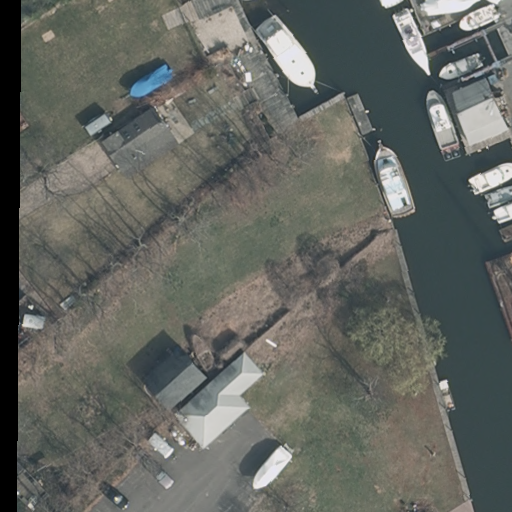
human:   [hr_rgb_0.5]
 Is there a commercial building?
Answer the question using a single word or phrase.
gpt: no

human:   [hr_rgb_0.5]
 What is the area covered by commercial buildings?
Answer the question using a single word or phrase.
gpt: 0m2

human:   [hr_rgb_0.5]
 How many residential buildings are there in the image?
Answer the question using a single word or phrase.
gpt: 3

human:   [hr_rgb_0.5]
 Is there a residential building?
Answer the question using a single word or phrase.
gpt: yes

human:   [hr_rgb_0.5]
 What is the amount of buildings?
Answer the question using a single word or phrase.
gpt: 6

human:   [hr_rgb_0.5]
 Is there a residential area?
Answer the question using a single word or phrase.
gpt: yes

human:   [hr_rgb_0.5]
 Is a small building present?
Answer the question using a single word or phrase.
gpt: yes

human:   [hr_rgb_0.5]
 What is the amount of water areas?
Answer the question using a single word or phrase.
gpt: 0

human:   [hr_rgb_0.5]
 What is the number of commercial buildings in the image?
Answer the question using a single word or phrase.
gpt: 0

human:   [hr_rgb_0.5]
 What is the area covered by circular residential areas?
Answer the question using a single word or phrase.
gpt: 0m2

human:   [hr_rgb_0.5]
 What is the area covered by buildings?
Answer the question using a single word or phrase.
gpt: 469m2

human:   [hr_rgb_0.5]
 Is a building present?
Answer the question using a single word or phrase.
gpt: yes

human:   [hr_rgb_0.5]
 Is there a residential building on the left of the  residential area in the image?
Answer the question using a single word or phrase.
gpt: yes

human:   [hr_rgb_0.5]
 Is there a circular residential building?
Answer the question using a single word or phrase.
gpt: no

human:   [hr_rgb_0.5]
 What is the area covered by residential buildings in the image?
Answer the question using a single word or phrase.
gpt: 244m2

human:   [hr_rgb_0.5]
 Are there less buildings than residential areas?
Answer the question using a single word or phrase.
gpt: no

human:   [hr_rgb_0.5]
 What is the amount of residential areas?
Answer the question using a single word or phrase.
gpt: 1

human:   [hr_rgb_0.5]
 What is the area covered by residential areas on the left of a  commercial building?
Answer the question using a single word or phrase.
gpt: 0m2

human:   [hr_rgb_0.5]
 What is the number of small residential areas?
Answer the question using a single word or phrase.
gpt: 0

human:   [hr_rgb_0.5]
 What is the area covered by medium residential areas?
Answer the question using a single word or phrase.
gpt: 0m2

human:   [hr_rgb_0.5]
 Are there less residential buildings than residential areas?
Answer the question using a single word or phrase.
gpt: no

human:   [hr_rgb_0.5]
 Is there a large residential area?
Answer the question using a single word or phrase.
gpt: yes

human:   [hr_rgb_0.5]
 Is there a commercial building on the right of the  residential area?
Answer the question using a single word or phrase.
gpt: no

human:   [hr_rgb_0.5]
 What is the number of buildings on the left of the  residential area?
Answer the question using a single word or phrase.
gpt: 4

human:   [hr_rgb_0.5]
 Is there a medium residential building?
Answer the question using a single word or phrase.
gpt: yes

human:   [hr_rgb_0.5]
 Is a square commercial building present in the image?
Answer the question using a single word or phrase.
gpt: no

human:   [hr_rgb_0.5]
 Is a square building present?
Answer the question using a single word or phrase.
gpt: no

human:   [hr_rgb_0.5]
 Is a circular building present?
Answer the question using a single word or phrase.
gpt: no

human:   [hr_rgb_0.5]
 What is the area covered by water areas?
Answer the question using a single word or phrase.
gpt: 0m2

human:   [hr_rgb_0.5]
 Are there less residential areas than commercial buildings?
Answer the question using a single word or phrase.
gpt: no

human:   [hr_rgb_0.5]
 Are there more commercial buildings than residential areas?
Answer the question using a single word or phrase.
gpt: no

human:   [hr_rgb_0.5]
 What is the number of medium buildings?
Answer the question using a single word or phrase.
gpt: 1

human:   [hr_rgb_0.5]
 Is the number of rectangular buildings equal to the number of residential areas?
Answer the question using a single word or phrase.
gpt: no

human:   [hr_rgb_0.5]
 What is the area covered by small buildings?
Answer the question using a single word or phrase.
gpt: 311m2

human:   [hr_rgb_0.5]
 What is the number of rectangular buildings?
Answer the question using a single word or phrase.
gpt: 4

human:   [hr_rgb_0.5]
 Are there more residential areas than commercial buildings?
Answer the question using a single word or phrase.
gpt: yes

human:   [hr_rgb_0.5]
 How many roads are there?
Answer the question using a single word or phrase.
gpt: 0

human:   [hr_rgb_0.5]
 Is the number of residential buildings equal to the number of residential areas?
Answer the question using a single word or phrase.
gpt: no

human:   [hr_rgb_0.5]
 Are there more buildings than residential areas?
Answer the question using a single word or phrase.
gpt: yes

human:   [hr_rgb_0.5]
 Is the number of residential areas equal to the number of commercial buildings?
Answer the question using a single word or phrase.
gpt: no

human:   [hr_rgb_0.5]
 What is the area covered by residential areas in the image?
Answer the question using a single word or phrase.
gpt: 8109m2

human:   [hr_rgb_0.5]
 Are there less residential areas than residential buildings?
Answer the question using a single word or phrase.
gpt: yes

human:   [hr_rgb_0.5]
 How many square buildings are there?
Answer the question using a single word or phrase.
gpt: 0

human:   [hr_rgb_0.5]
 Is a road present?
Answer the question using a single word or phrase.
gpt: no

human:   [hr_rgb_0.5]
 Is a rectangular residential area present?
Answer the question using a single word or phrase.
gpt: yes

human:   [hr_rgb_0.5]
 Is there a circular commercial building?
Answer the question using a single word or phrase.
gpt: no

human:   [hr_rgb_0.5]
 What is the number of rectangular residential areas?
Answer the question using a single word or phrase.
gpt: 1

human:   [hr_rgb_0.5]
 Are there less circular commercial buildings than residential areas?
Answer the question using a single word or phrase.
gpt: yes

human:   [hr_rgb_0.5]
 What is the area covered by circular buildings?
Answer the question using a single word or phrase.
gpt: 0m2

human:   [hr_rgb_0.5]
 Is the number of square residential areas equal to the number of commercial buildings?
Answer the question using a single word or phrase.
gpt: yes

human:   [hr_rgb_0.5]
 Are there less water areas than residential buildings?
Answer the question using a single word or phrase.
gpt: yes

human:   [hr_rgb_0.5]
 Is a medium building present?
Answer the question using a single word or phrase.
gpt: yes

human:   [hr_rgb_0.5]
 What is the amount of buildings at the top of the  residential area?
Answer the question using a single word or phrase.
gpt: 3

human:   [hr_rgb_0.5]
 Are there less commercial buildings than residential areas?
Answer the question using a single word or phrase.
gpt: yes

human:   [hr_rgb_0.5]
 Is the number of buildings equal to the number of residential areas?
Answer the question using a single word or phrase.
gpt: no

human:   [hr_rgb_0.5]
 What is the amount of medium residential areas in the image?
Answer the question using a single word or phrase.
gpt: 0

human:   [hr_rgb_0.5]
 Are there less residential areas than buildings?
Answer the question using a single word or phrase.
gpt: yes

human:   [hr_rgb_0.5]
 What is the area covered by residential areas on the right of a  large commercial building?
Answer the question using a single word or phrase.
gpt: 0m2

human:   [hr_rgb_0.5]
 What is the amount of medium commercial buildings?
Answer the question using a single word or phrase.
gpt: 0

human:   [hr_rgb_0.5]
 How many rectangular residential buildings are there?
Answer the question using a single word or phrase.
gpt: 2

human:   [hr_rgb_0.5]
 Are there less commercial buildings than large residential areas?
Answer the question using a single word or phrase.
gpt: yes

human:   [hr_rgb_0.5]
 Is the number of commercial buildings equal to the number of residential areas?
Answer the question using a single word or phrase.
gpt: no

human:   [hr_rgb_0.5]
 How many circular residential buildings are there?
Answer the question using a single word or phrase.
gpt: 0

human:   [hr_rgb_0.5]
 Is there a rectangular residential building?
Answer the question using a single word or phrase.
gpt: yes